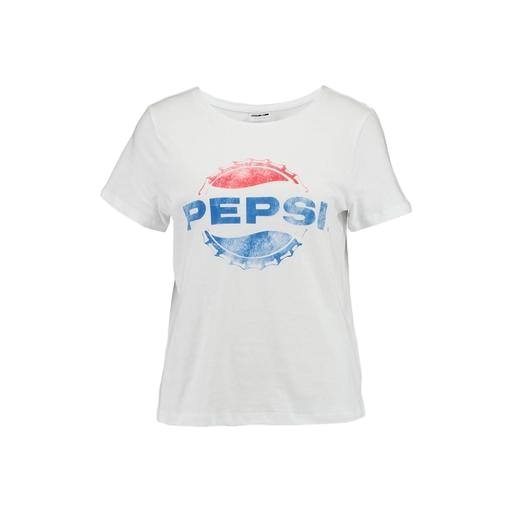
white logo-print t-shirt, white graphic-print t-shirt, white ping pong tee, white background